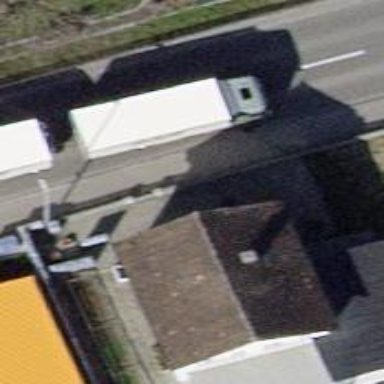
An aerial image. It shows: Detached building with gabled roof.